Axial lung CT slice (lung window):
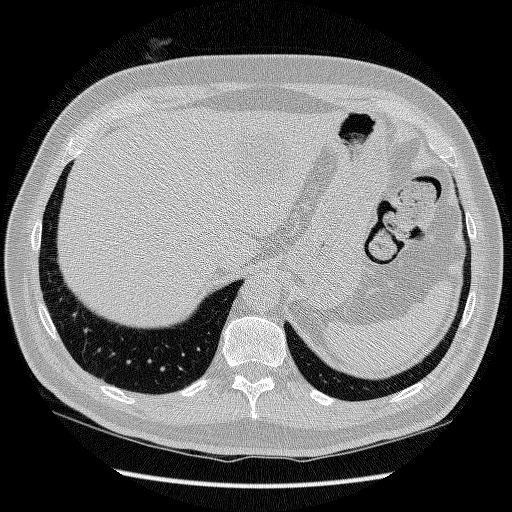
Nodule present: no